Current action and preconditions to check: path_clear

Your task: For each precondition in the list above, predict whether it will hold at this action.

Consider the current scene as observed from the mobile robot's camera, and analyze the predicted future states of all dynamic agents (e.g., people, animals, vehicles, or any moving entities) within the NEXT SECOND.

IMPORTANT: Only answer "very likely" if you are absolutely certain—based on strong, clear evidence—that a dynamic agent will violate the precondition in the predicted future state. Do NOT answer "very likely" for unlikely, ambiguous, or low-probability risks.

Ask yourself for each precondition: Is there a high probability, with clear and convincing evidence, that the predicted future states of any dynamic agent will interfere with the predicted future state of the currently executing action within the NEXT SECOND, causing that precondition to fail?

Assess the risk level based on these predictions. Use "likely" or "very likely" if motions create a clear risk of interference.

Use "neutral" or "improbable" if agents are nearby but their predicted paths are clearly diverging or non-conflicting.

Failure Risk Categories: "very improbable", "improbable", "neutral", "likely", "very likely"

Answer Format: Output ONLY the probability_of_failure value from these categories: "very improbable", "improbable", "neutral", "likely", "very likely"

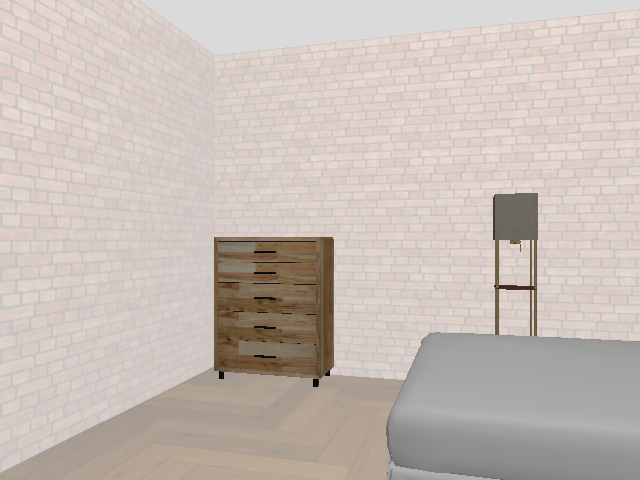

Answer: very improbable